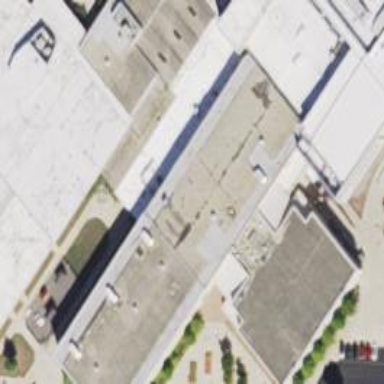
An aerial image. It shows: Building with brown roof.